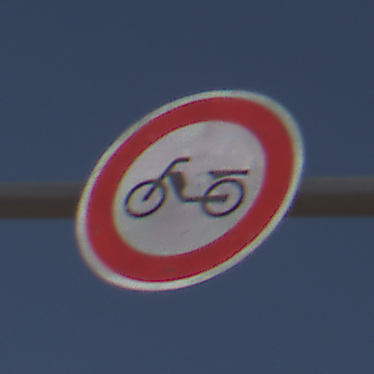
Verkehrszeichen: VerbotMofas
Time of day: Midday
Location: Outdoor (Nature)
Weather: PartlyCloudy
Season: NotSpecified
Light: Natural